已知 $x_1$、$x_2$ 是关于 $x$ 的方程 $x^2 - 2x + (2m-1) = 0 (m \in \mathbf{Z})$ 的两个不同实数根，则经过两点 $A(x_1^2, x_1)$、$B(x_2^2, x_2)$ 的直线与双曲线 $\frac{x^2}{4} - y^2 = 1$ 的交点个数为 ( \hspace{1em} )

\vspace{1em}

\noindent \textbf{A.} 0 \hspace{8em} \textbf{B.} 1 \\
\vspace{0.5em}
\noindent \textbf{C.} 2 \hspace{8em} \textbf{D.} 根据 $m$ 的值来确定
【解答】
\noindent \textbf{\textcolor{blue}{【分析】}} 由题意可得 $x_1 + x_2 = 2$，$x_1^2 - 2x_1 + (2m-1) = 0$，求得 $AB$ 的斜率，得直线方程，可得直线 $AB$ 平行双曲线的一条渐近线，画出图形，数形结合得答案。

\vspace{1em}

\noindent \textbf{\textcolor{red}{【解答】}} 解：$x_1$、$x_2$ 是关于 $x$ 的方程 $x^2 - 2x + (2m-1) = 0$ 的两个实数根，

可得 $x_1 + x_2 = 2$， $x_1^2 - 2x_1 + (2m-1) = 0$，且 $\Delta = 4 - 4(2m-1) > 0$，

即有 $m < 1$，

经过两点 $A(x_1^2, x_1)$、$B(x_2^2, x_2)$ 的直线的斜率为 $k = \frac{x_2 - x_1}{x_2^2 - x_1^2} = \frac{1}{x_2 + x_1} = \frac{1}{2}$，

可得 $AB$ 的方程为 $y - x_1 = \frac{1}{2}(x - x_1^2)$，即为 $y = \frac{1}{2}x - \frac{1}{2}x_1^2 + x_1$，

即有 $y = \frac{1}{2}x + m - \frac{1}{2}$，

双曲线 $\frac{x^2}{4} - y^2 = 1$ 的渐近线方程为 $y = \pm \frac{1}{2}x$，

$\because m \in \mathbf{Z}$，$\therefore m - \frac{1}{2} \neq 0$，

则直线 $y = \frac{1}{2}x + m - \frac{1}{2}$ 与双曲线的一条渐近线 $y = \frac{1}{2}x$ 平行，

$\therefore$ 经过两点 $A(x_1^2, x_1)$、$B(x_2^2, x_2)$ 的直线与双曲线 $\frac{x^2}{4} - y^2 = 1$ 的交点个数为 1.

故选：\textbf{B}.

\noindent \textbf{\textcolor{blue}{【点评】}} 本题考查两点的直线方程的求法和平行直线系问题，考查直线与双曲线位置关系的判定，是中档题。
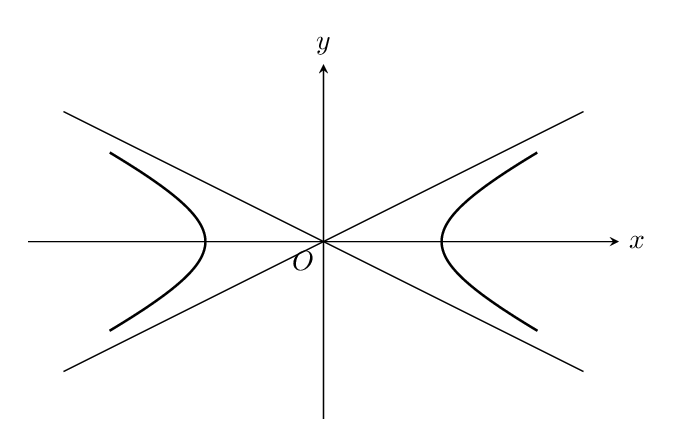